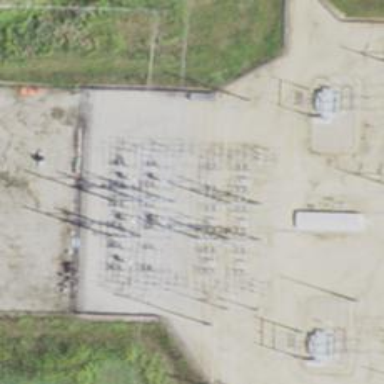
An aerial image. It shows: Switch used for power control.